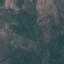
Land use / land cover: HerbaceousVegetation